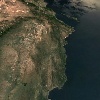
Label: land